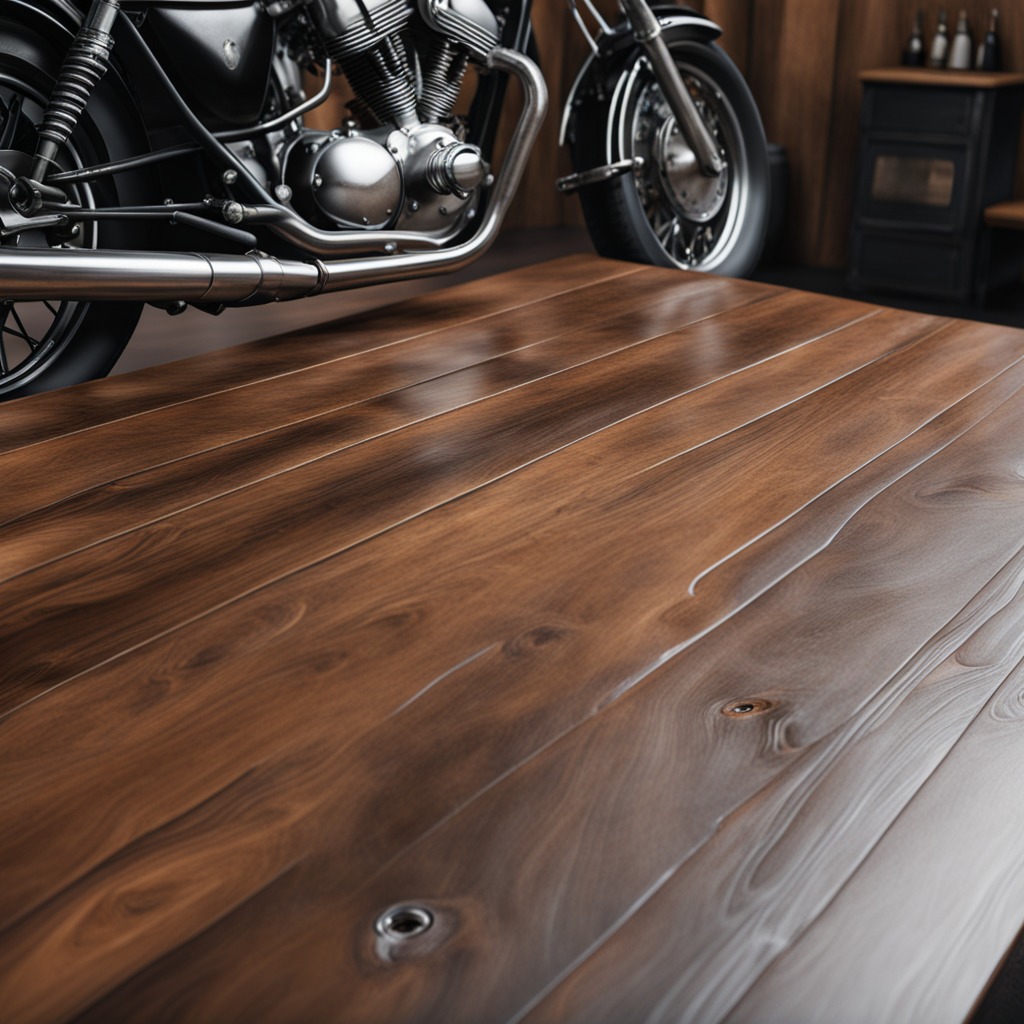
A metal nut is lying on a wooden table in a vintage motorcycle garage.